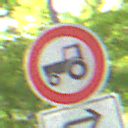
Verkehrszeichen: VerbotKraftfahrzeugeZuegeNichtSchneller25
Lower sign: RichtungsangabeDurchPfeile5
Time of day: MorningAfternoon
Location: Outdoor (RoadRail)
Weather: Clear
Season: NotSpecified
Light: Natural